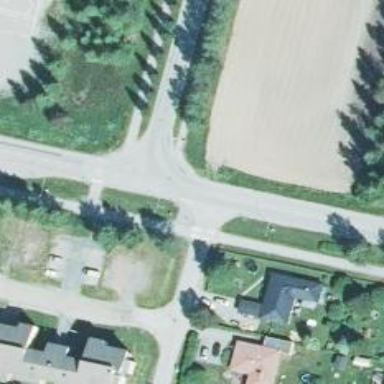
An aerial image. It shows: Cycleway.